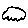
Label: bird